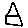
Label: house